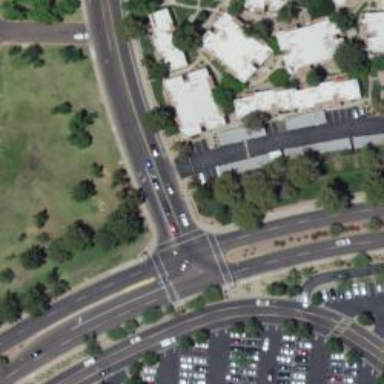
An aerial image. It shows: Solid stop line on the road marking.